Interaction volume radius: 5 \u00c5
Interaction volume height: 25 \u00c5
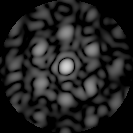
Disorder parameter: 0.6375